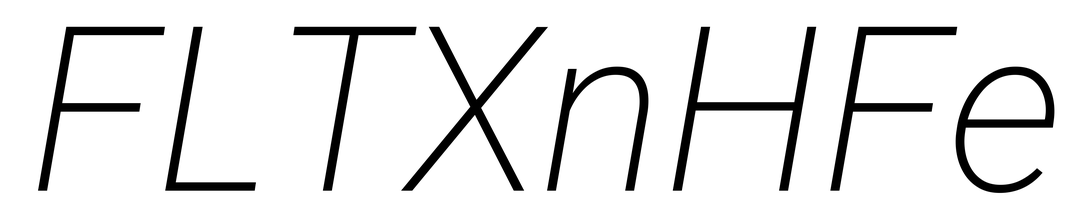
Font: Roboto-Italic_ExtraLight_Italic